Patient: sex M, age 56
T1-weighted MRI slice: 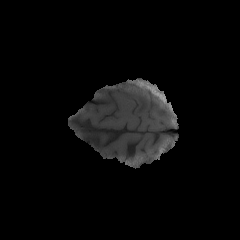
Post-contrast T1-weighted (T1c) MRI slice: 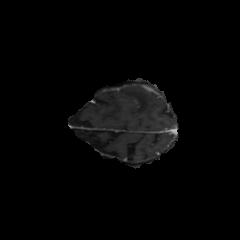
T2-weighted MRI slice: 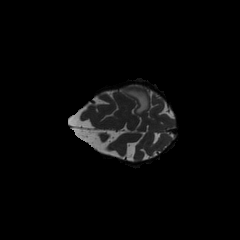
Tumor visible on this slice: yes
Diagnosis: Glioblastoma, IDH-wildtype
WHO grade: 4